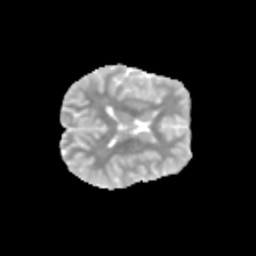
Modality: MD
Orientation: axial
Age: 12
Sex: female
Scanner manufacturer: siemens
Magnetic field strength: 3 T
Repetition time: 3.8 s
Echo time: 0.07 s